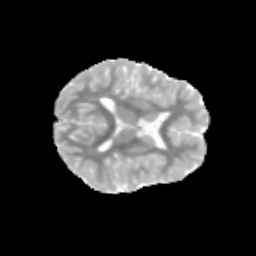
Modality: MD
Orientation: axial
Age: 9
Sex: male
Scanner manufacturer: siemens
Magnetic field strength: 3 T
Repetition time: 3.8 s
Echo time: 0.07 s